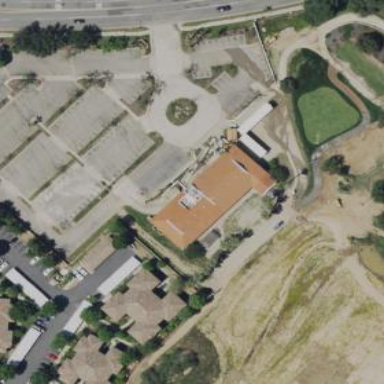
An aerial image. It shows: Clubhouse building associated with golf course.